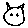
Label: cat